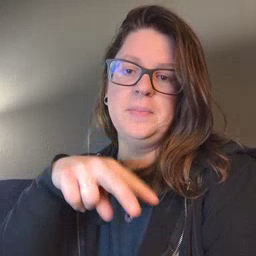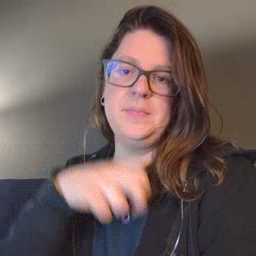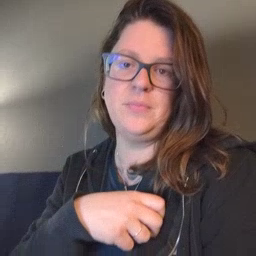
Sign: jump